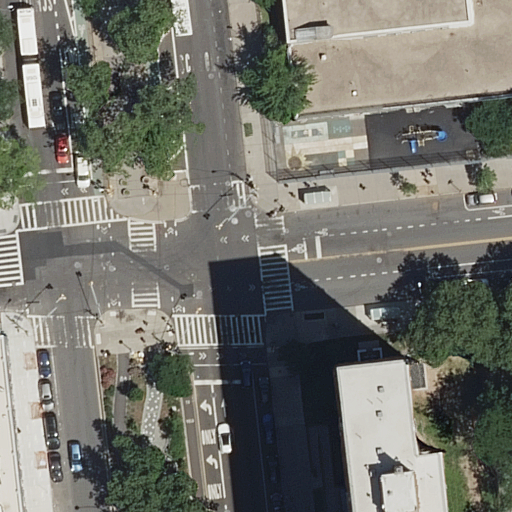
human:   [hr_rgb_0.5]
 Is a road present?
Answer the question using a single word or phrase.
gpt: yes

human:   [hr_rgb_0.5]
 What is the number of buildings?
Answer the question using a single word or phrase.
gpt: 4

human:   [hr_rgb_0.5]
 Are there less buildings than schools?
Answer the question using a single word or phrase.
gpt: no

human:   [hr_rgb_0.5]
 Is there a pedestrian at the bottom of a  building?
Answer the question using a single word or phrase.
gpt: no

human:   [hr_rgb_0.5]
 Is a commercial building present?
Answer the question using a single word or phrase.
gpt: no

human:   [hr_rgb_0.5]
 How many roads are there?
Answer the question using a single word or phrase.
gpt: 7

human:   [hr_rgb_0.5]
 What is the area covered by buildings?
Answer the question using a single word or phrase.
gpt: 1492m2

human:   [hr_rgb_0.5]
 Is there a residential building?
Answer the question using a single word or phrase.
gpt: yes

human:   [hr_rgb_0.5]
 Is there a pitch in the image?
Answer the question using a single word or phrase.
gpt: yes

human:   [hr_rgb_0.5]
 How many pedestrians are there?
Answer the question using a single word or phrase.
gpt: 1

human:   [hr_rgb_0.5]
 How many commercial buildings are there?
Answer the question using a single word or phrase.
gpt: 0

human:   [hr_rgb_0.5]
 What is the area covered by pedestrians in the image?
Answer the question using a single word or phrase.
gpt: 437m2

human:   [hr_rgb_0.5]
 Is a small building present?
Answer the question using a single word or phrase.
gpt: yes

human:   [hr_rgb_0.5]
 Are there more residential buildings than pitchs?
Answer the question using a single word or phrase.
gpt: yes

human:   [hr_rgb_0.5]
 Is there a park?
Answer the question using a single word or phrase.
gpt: yes

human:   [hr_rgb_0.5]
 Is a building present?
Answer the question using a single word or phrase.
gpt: yes

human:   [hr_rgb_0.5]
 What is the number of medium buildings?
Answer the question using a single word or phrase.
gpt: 1

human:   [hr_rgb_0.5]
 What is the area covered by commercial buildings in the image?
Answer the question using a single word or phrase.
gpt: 0m2

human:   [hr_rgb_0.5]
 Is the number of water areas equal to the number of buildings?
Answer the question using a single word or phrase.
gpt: no

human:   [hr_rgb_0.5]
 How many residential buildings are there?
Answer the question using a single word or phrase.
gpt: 3

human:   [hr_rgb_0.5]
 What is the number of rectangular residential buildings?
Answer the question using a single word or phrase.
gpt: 2

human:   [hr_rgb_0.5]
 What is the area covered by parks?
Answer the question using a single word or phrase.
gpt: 602m2

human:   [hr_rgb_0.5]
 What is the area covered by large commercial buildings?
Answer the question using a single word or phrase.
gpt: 0m2

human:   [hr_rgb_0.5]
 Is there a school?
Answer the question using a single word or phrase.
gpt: yes

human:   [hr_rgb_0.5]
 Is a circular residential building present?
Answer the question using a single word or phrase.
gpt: no

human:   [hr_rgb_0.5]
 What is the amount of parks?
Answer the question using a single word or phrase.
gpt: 2

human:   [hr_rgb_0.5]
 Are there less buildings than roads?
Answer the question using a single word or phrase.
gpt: yes

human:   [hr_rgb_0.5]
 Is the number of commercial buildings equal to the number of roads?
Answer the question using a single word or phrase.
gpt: no

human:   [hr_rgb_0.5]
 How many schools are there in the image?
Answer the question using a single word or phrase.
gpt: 2

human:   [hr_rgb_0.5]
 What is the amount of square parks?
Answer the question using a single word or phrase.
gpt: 0

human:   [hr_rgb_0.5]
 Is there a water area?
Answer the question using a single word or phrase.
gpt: no

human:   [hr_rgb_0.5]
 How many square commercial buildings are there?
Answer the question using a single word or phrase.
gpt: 0

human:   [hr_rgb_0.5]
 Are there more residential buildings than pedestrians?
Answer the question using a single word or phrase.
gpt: yes

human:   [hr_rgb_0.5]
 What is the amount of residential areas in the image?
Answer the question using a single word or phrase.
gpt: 1

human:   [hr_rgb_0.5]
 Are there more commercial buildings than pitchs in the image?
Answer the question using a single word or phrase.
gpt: no

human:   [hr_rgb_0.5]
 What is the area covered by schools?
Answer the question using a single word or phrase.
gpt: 2583m2

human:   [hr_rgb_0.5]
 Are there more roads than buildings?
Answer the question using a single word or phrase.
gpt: yes

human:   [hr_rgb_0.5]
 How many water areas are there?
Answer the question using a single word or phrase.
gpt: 0

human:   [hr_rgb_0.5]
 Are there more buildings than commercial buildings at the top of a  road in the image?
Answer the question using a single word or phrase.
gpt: yes

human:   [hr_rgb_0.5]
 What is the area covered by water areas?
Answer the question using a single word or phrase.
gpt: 0m2

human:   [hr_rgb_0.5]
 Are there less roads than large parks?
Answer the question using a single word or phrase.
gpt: no

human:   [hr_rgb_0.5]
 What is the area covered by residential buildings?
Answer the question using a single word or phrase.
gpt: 530m2

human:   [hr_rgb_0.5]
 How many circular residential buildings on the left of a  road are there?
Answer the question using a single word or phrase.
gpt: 0

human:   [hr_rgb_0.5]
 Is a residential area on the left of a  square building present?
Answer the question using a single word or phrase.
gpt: no

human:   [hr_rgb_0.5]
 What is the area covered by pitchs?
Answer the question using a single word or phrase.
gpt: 37m2

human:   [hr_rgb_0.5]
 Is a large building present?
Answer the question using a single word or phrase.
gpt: yes

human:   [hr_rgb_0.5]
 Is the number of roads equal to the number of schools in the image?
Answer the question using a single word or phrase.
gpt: no

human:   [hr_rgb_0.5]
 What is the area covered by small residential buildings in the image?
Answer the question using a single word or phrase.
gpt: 58m2

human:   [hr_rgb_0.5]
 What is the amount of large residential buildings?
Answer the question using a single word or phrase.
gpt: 0

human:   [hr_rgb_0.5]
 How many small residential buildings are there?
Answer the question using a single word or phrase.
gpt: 2

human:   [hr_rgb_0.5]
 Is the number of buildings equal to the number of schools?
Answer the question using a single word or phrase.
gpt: no

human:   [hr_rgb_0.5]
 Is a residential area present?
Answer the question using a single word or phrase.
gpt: yes

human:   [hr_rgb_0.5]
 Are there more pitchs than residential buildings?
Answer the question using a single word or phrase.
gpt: no

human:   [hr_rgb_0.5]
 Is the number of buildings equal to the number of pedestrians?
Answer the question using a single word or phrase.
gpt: no

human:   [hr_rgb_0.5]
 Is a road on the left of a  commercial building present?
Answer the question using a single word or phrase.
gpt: no

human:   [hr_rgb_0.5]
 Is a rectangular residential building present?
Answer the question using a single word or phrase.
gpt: yes

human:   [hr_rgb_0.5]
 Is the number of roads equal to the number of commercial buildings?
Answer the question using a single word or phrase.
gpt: no

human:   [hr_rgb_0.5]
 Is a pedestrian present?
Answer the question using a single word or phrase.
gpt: yes

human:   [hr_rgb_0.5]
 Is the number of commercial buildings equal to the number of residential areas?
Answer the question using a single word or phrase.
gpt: no

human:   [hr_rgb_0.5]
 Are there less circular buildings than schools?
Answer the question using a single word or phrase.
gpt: yes

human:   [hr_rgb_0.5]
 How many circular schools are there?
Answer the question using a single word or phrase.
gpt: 0

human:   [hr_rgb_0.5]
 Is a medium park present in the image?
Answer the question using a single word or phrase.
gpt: yes

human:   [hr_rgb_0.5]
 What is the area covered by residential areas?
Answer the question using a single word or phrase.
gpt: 1621m2

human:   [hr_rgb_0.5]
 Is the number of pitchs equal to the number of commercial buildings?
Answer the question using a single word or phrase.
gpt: no